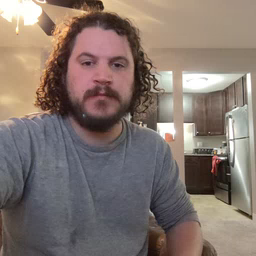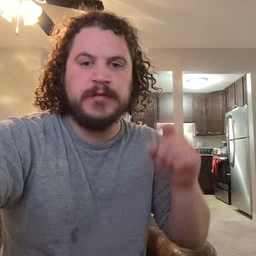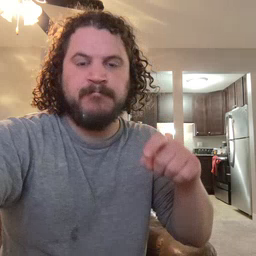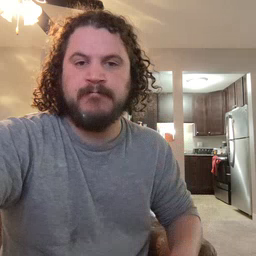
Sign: time